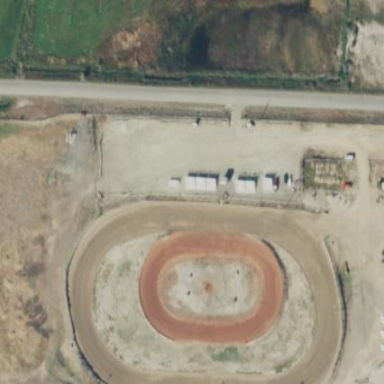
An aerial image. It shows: Raceway for motor sports.